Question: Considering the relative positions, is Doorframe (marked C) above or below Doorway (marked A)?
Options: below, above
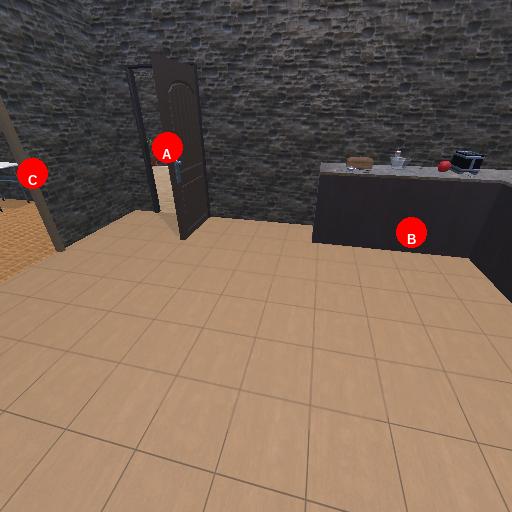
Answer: below